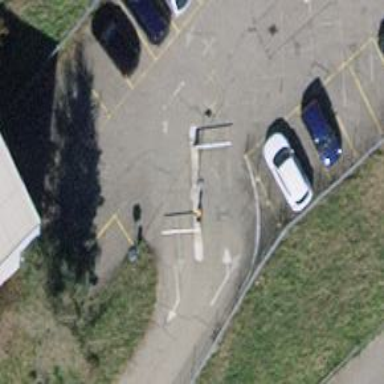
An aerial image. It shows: Lift gate barrier.